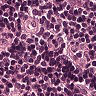
Metastatic tissue present: no